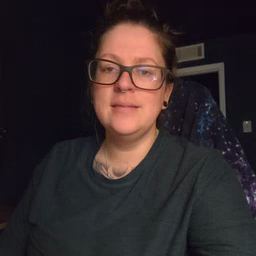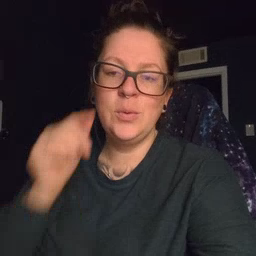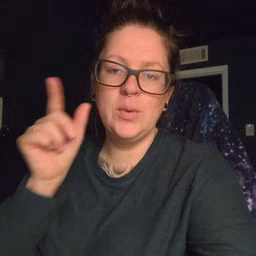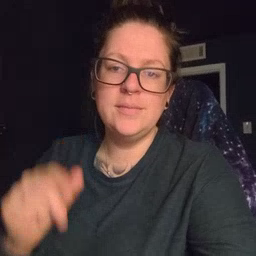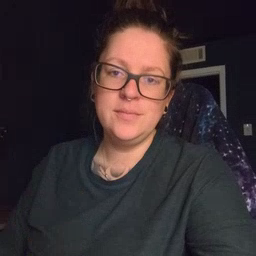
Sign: wake